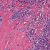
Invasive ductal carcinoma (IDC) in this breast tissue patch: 1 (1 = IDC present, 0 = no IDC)